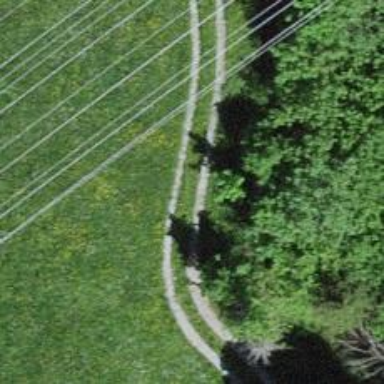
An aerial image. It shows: Ground path with excellent trail visibility.